Question: Because of my 'machine IP gets changed dynamically' (get ip using website whatismyip.com ) I could 'not able to access and set Server-Level Firewall Rules to sql azure database'.
> I tried to add range also 0.0.0.0 to 255.255.255.255 but it is not working.Is there any work around to access SQL Azure?
getting error:

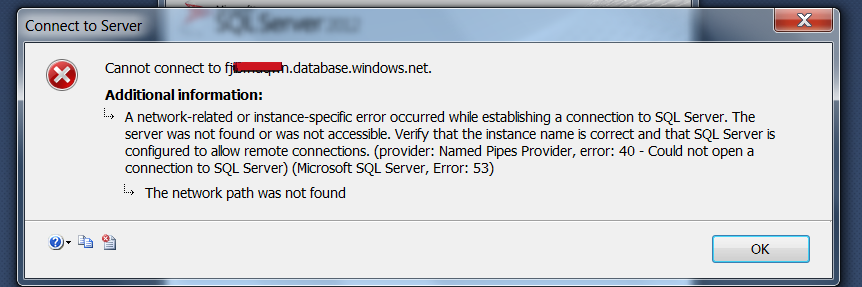
Answer: I wrote a post a while ago on how to access the SQL Azure instance using point-to-site VPN provided by Azure Virtual Network. It does not require anything to be open on the SQL Azure side. Here is a link to it: <URL>
Here is how to create a Virtual network and VPN: <URL>
Hope this solution can help.